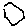
Label: hexagon